Question:
i am very new to .net, i just wanted to know how to make an UI of this sort? which controls do i need to use to make the UI of above sort. if not can i know in WPF is it possible if so how?..
Thanks
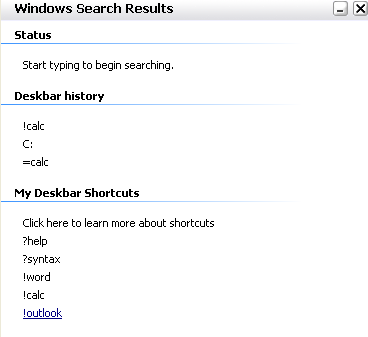
Answer: I found similar example <URL> in ,net ready xp style lib s available